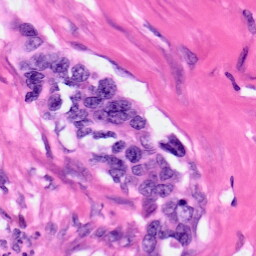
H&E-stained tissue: Pancreatic